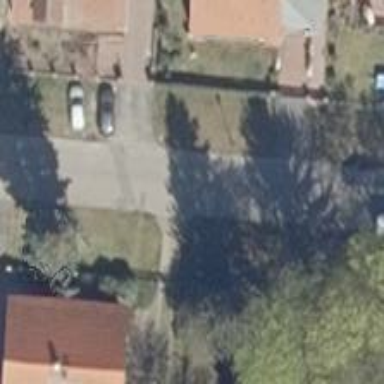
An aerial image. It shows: Asphalt road in residential area.